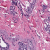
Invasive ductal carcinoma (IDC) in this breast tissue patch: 0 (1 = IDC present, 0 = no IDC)